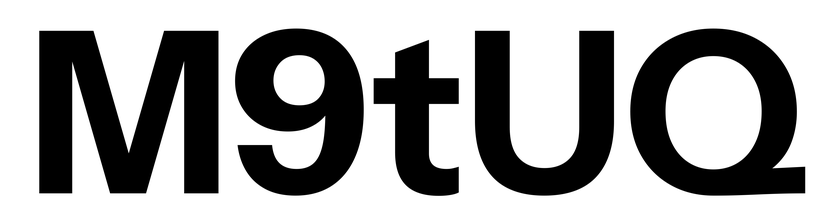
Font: InstrumentSans_Bold